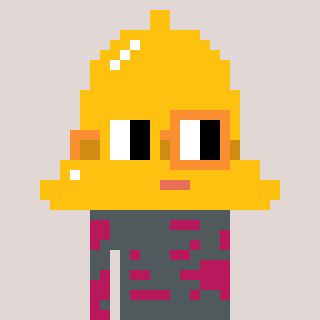
a pixel art character with square yellow and orange glasses, a bell-shaped head and a darkpink-colored body on a warm background